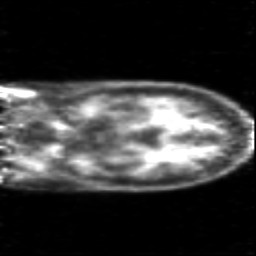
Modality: PET
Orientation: coronal
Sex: female
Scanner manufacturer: siemens